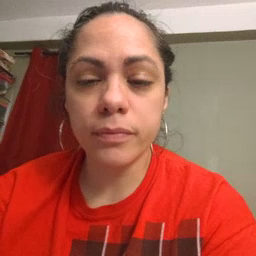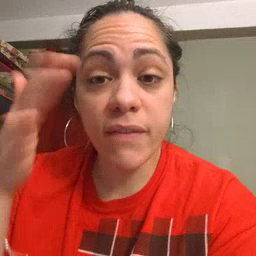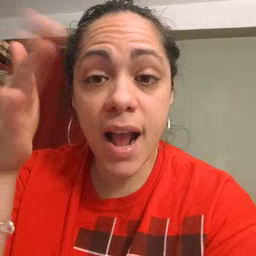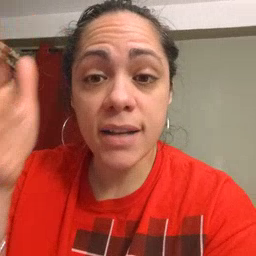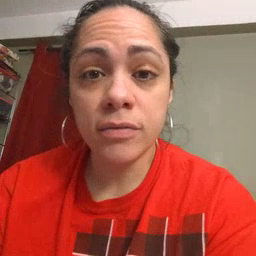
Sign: flag